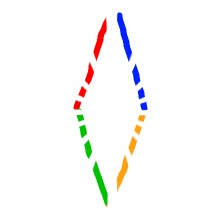
Shape: rhombus